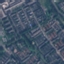
Label: Residential